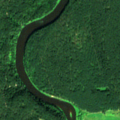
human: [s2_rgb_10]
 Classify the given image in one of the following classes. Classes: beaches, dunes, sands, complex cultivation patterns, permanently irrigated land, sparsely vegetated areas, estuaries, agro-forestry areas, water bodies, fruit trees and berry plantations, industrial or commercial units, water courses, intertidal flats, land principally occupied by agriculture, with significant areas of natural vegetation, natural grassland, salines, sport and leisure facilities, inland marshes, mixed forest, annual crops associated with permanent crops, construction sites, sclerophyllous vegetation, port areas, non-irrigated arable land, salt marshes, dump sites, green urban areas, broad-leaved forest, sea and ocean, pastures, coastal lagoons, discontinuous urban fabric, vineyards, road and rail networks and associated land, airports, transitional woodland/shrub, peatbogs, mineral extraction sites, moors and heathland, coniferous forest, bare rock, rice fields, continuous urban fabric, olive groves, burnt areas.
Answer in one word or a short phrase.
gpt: coniferous forest, mixed forest, water courses